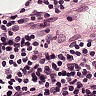
Metastatic tissue present: no